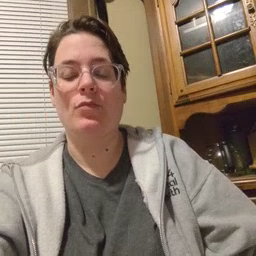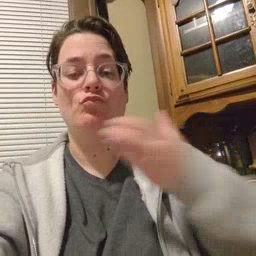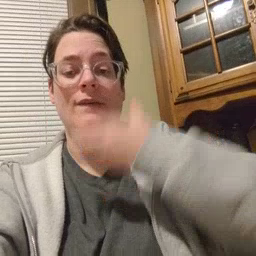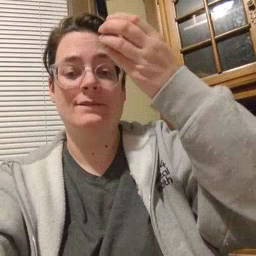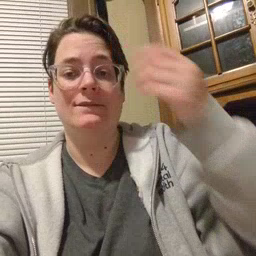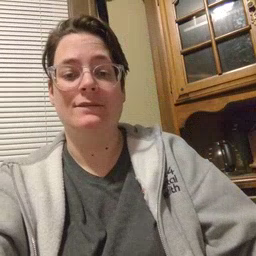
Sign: giraffe